Question: I am trying to create my screenshots of my app for the walkthrough and the app store. Instead of just having plain screenshots of just the screen, I want the screen to be in an actual iPhone 5s. I was going to use grab, but my simulator is only a screen now, no bezel or anything. I remember in previous versions of xcode, the simulator was an actual iPhone and I am wondering if there is any way I can get that back (with iPhone 5s preferably but iPhone 5 would work). I know it is possible because I have seen it in the app store I just can't figure out how. Thanks for help.

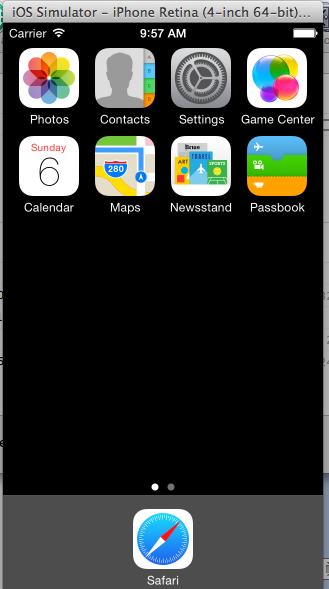
Answer: Software like does the job. Use an and your app's screen shot layer on it. There is no other way.
<URL>
<URL>